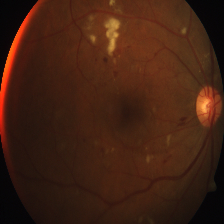
Diabetic retinopathy grade: Severe